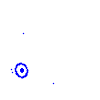
Particle: proton